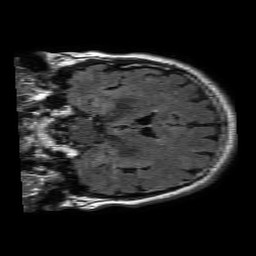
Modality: FLAIR
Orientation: coronal
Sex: male
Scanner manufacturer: philips
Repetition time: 11 s
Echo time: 0.125 s